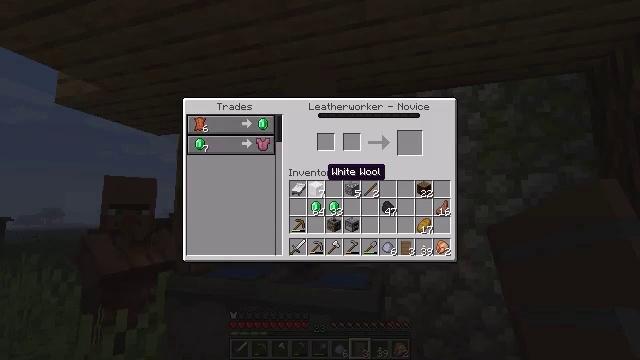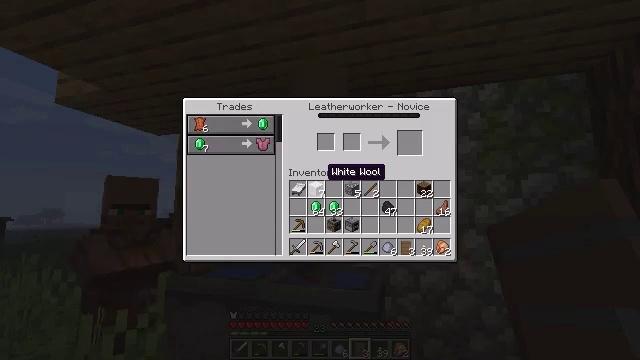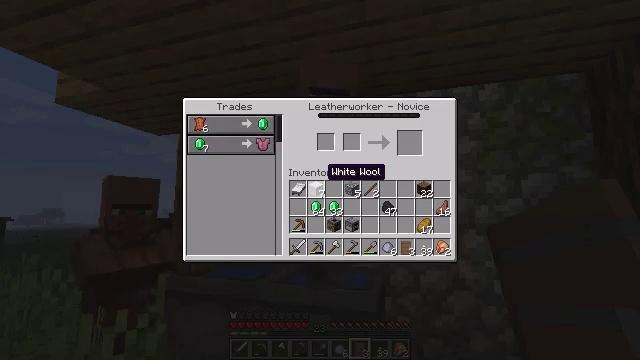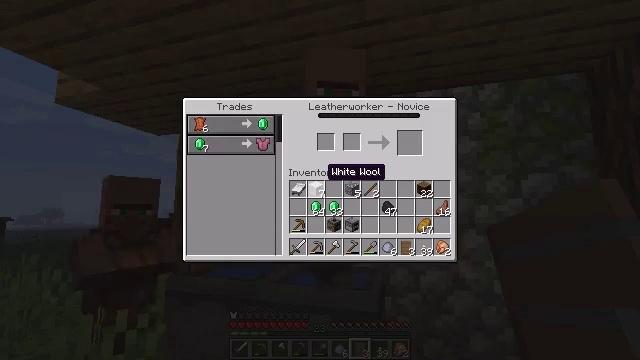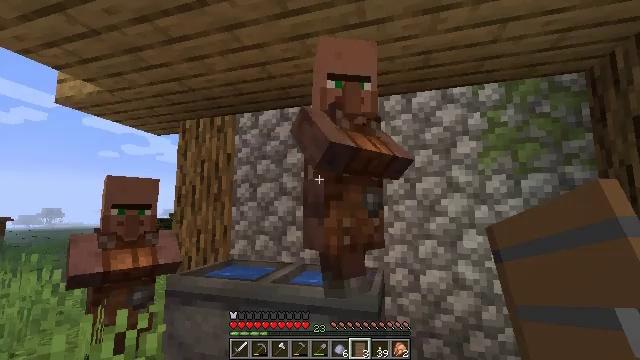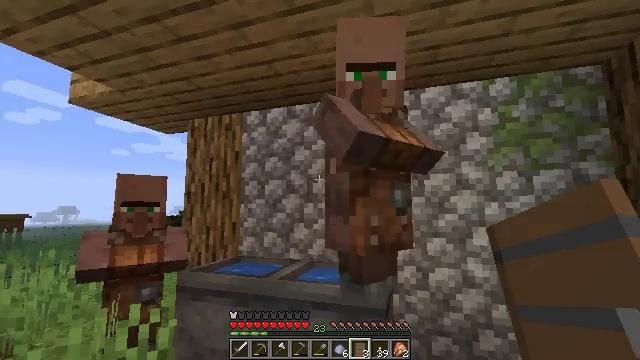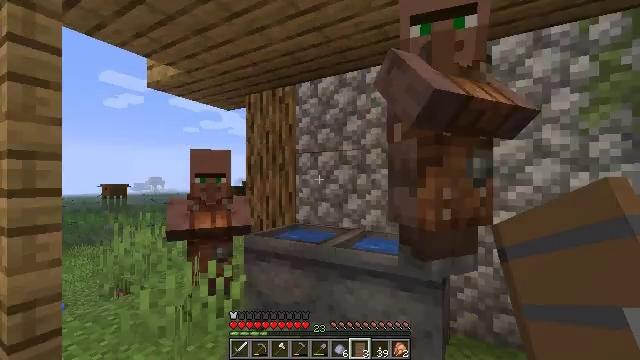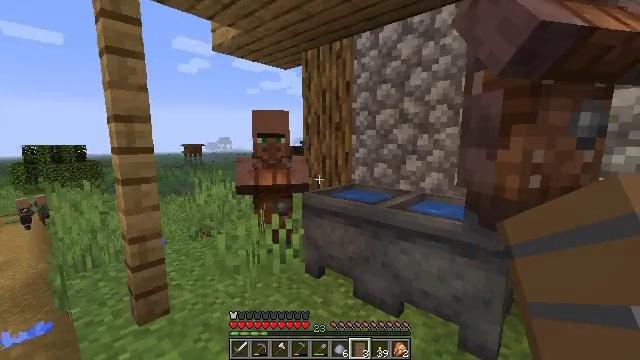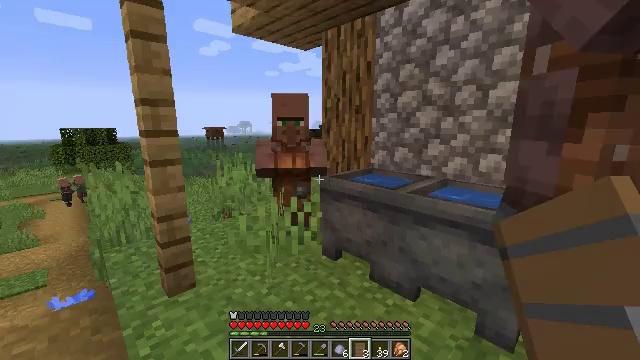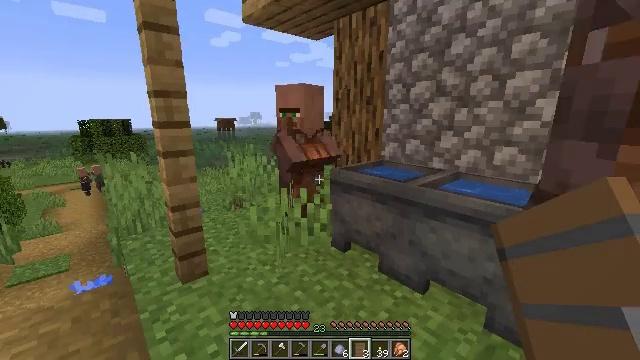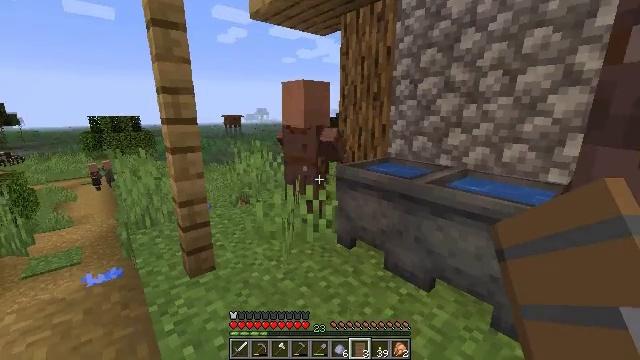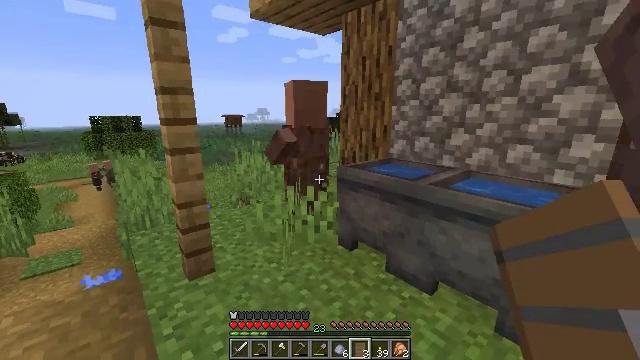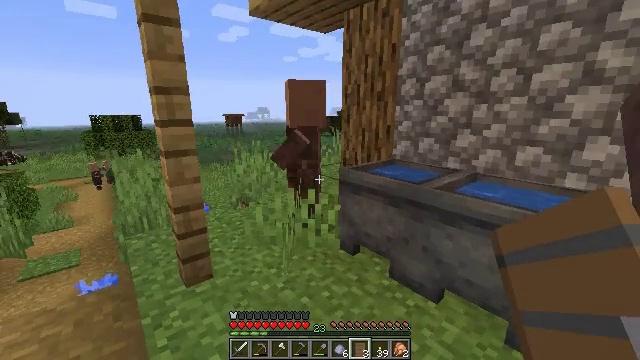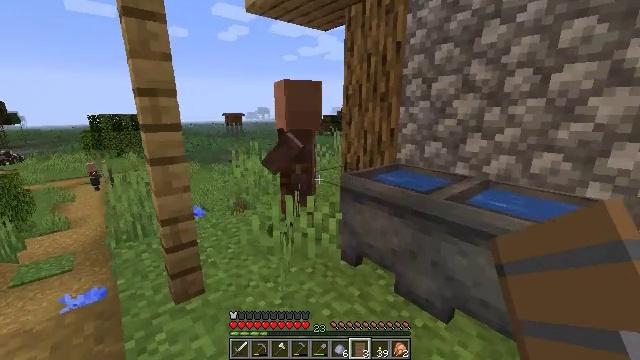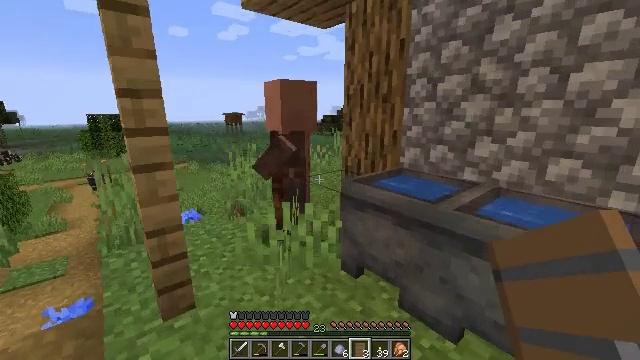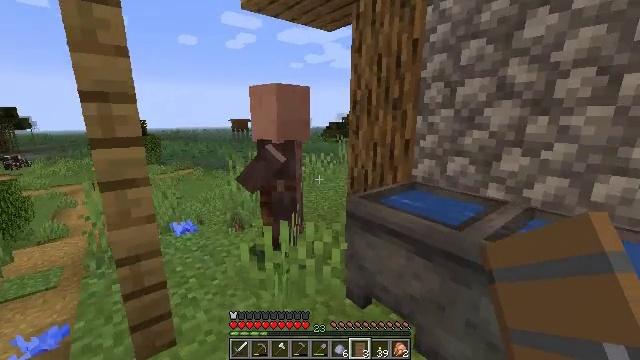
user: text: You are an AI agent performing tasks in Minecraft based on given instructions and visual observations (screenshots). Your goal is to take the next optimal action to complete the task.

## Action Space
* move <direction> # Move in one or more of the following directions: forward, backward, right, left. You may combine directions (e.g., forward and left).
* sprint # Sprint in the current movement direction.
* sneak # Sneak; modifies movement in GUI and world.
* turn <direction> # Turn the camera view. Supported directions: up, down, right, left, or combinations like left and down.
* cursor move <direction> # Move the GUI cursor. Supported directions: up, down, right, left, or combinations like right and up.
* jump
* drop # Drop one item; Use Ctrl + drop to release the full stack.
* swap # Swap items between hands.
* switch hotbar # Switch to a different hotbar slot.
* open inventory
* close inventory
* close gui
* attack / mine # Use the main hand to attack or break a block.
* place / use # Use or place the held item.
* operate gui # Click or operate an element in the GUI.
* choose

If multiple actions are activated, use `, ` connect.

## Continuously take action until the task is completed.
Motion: motion action
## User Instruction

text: Mine the brewing stand from your base.
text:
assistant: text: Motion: no_op
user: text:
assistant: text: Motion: no_op
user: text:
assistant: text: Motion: no_op
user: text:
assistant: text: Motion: no_op
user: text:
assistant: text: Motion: turn left
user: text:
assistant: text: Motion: turn left and down
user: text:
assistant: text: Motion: turn left and down
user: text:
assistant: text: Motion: turn left and down
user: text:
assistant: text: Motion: turn left and down
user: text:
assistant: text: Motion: turn left
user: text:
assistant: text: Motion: move forward
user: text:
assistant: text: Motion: move forward
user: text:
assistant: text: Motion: move forward
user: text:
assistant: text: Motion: move forward
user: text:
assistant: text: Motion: move forward, turn left and up
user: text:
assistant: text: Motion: move forward, turn left and up
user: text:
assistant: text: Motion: move forward, turn left and up
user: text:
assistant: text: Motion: move forward, use / place
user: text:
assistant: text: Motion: use / place
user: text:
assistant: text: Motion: use / place
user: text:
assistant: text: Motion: turn left, use / place
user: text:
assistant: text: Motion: turn left
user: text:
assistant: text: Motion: cursor move left
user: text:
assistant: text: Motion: cursor move right
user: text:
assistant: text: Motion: no_op
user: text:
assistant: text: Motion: no_op
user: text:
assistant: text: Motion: no_op
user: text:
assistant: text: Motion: no_op
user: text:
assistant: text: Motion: no_op
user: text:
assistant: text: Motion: no_op